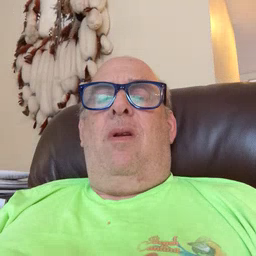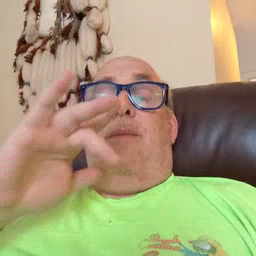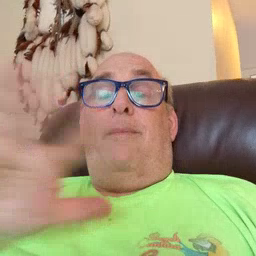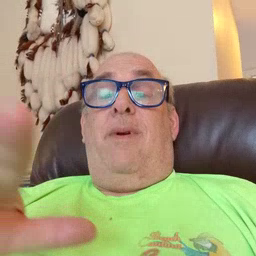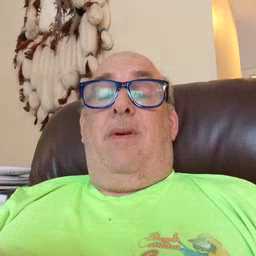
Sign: empty